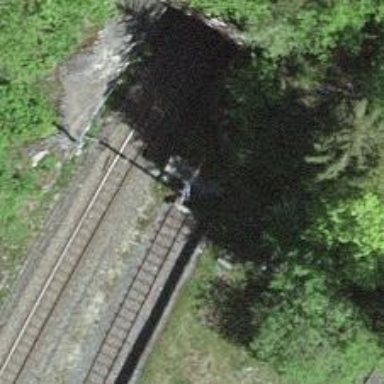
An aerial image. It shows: Railway buffer stop.